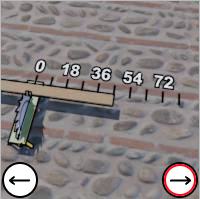
Task: length
Answer: 45
First scale value: 18.0